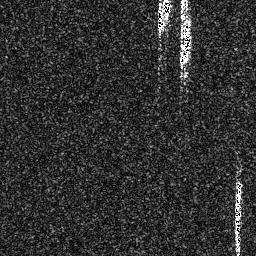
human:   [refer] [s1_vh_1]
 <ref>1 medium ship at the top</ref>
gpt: <box>[[60, 0, 67, 12, 0]]</box>